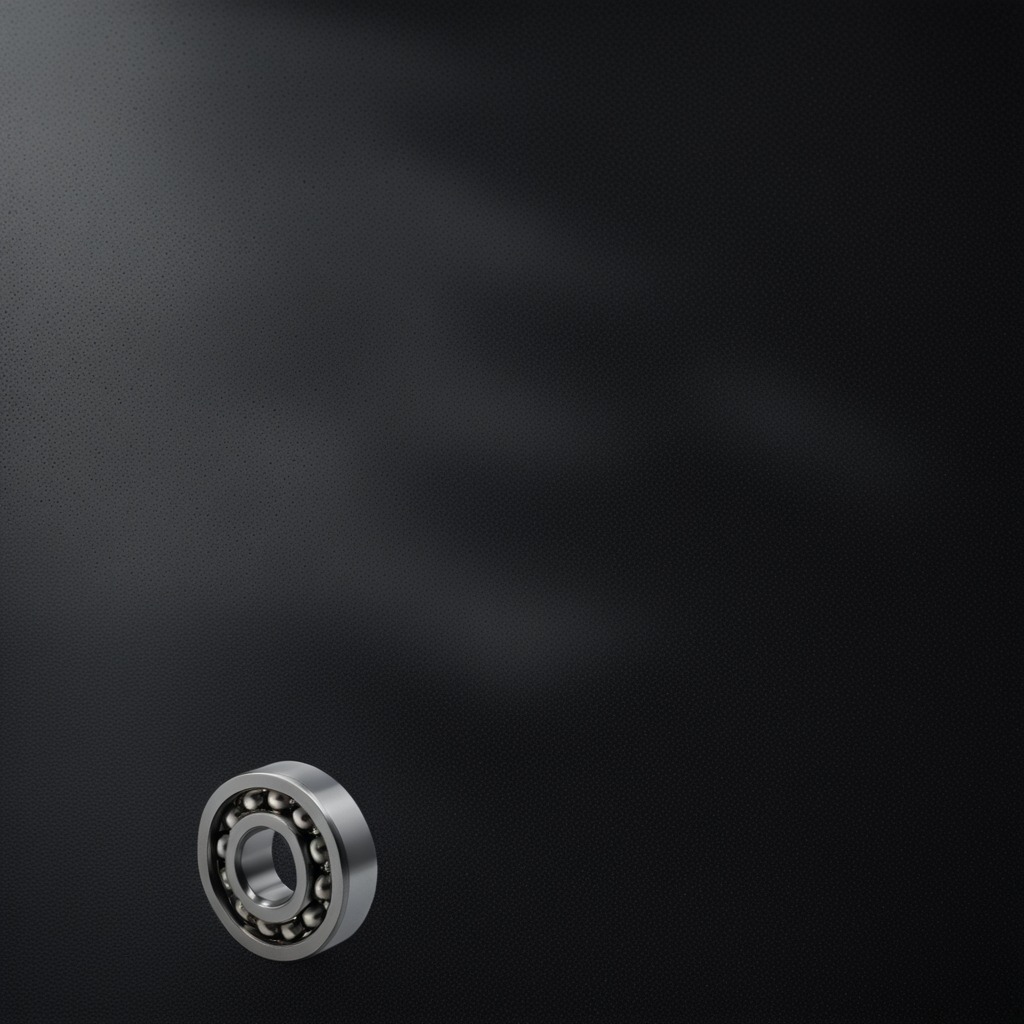
A metal ball bearing lies on the clean granite tabletop.